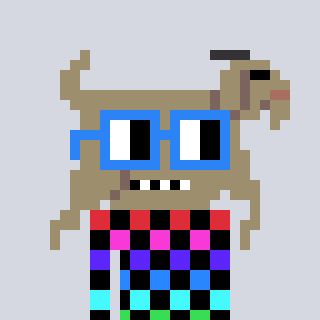
a pixel art character with square blue glasses, a goat-shaped head and a teal-colored body on a cool background